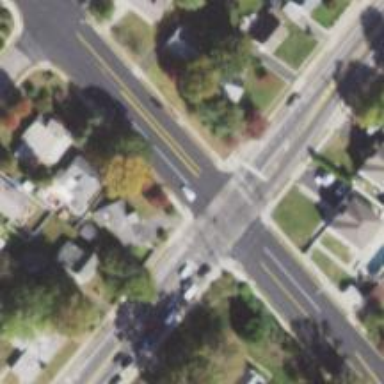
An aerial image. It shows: Marked crossing on footway.